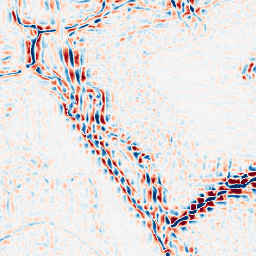
Category: wavelet
Decomposition family: wavelet_reverse_biorthogonal
Decomposition parameters: wavelet: rbio5.5
level: 3
Upsampling method: sinc_hamming
Upsampling parameters: scale: 4
kernel_size: 8
Upsampling scale: 4